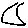
Label: moon